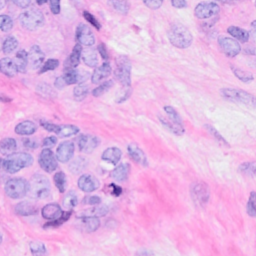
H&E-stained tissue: Breast